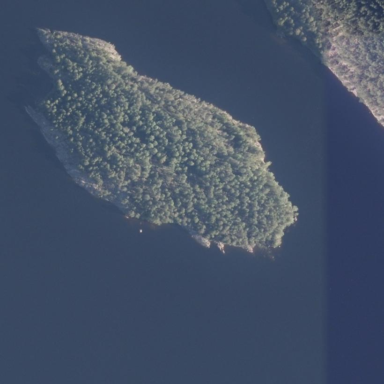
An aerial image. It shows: Islet covered with woodland.